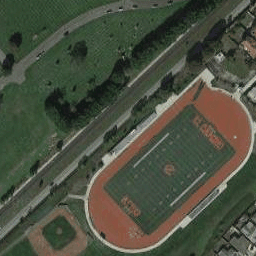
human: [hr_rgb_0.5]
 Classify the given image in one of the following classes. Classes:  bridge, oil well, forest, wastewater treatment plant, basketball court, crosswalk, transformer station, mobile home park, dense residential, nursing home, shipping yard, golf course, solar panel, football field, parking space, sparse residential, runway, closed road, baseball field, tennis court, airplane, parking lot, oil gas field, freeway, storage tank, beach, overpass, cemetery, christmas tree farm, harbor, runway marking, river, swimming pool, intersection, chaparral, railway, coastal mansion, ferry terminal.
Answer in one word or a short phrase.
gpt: football field